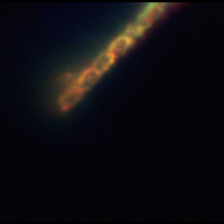
Taxon: Chaetoceros
Group: Diatoms